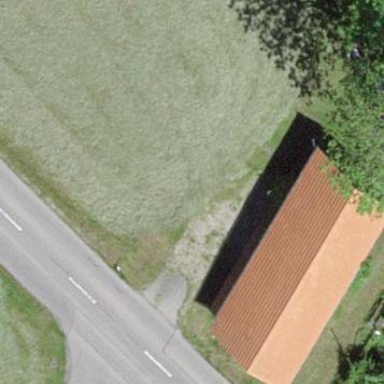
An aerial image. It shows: Shed building.